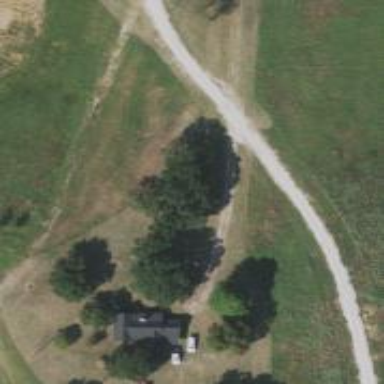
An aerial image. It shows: Driveway leading to service road.